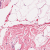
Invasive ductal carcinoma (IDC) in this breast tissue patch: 0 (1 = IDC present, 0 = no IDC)